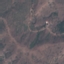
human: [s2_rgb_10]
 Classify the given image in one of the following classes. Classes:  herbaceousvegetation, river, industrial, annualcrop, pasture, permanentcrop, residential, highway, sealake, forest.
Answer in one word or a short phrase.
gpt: HerbaceousVegetation